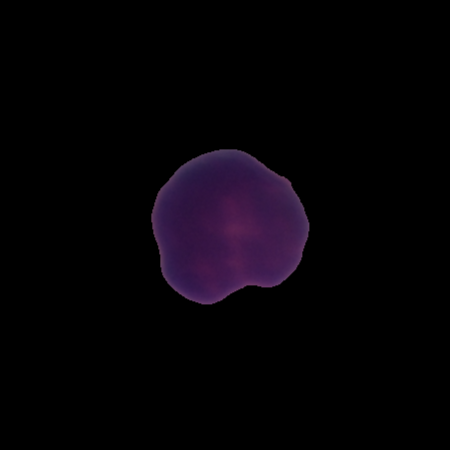
Label: healthy